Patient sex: M
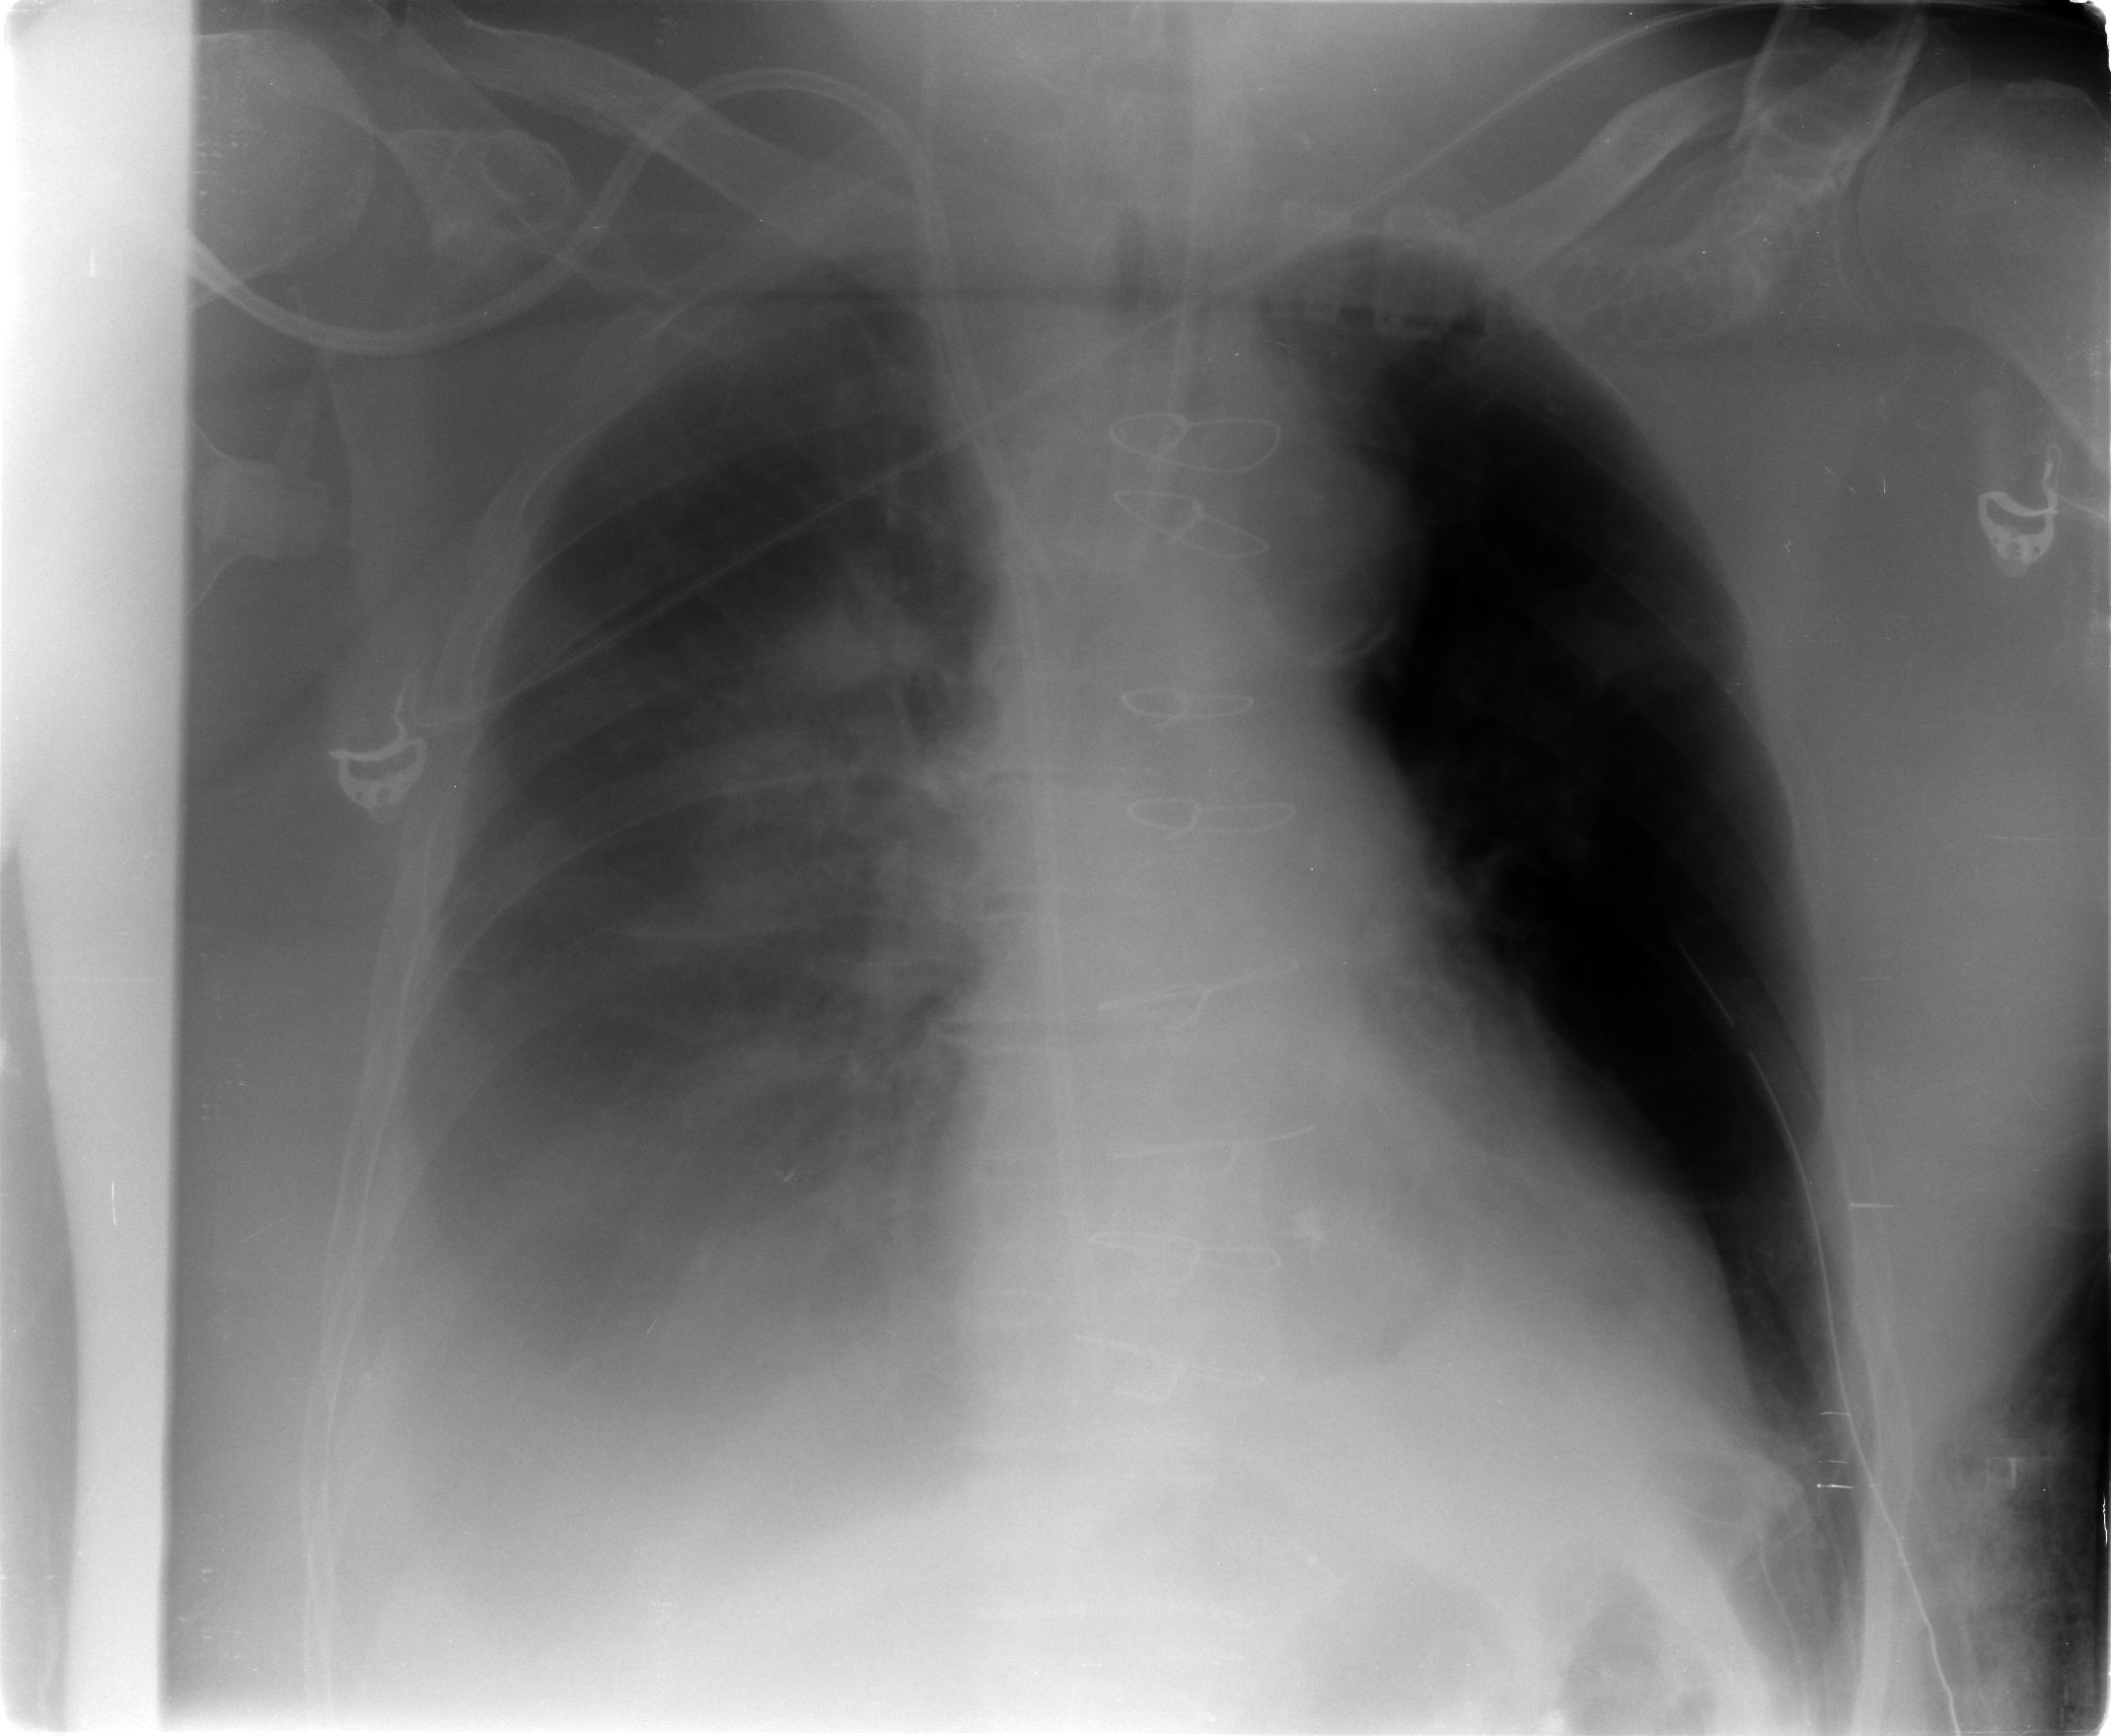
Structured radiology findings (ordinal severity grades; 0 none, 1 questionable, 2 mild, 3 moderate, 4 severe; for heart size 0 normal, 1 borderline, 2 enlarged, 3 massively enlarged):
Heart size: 2
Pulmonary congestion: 2
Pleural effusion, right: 3
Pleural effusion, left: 1
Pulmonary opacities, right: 2
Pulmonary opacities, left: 2
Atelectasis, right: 3
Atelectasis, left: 2